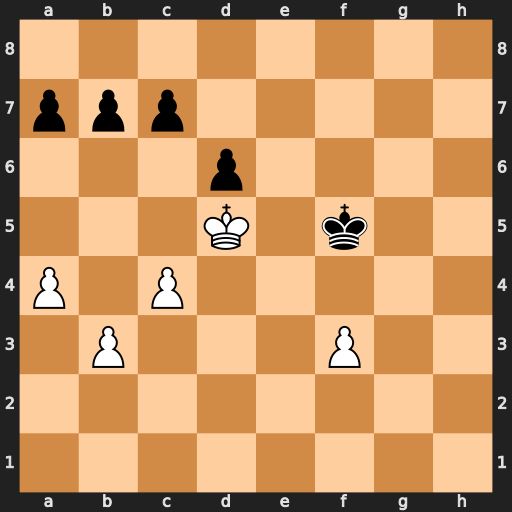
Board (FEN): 8/ppp5/3p4/3K1k2/P1P5/1P3P2/8/8
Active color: w
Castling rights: -
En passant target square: -
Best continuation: a5 a6 b4 Kf4 Ke6 Kxf3 Kd7